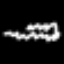
Label: squiggle